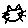
Label: cat